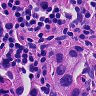
Metastatic tissue present: yes